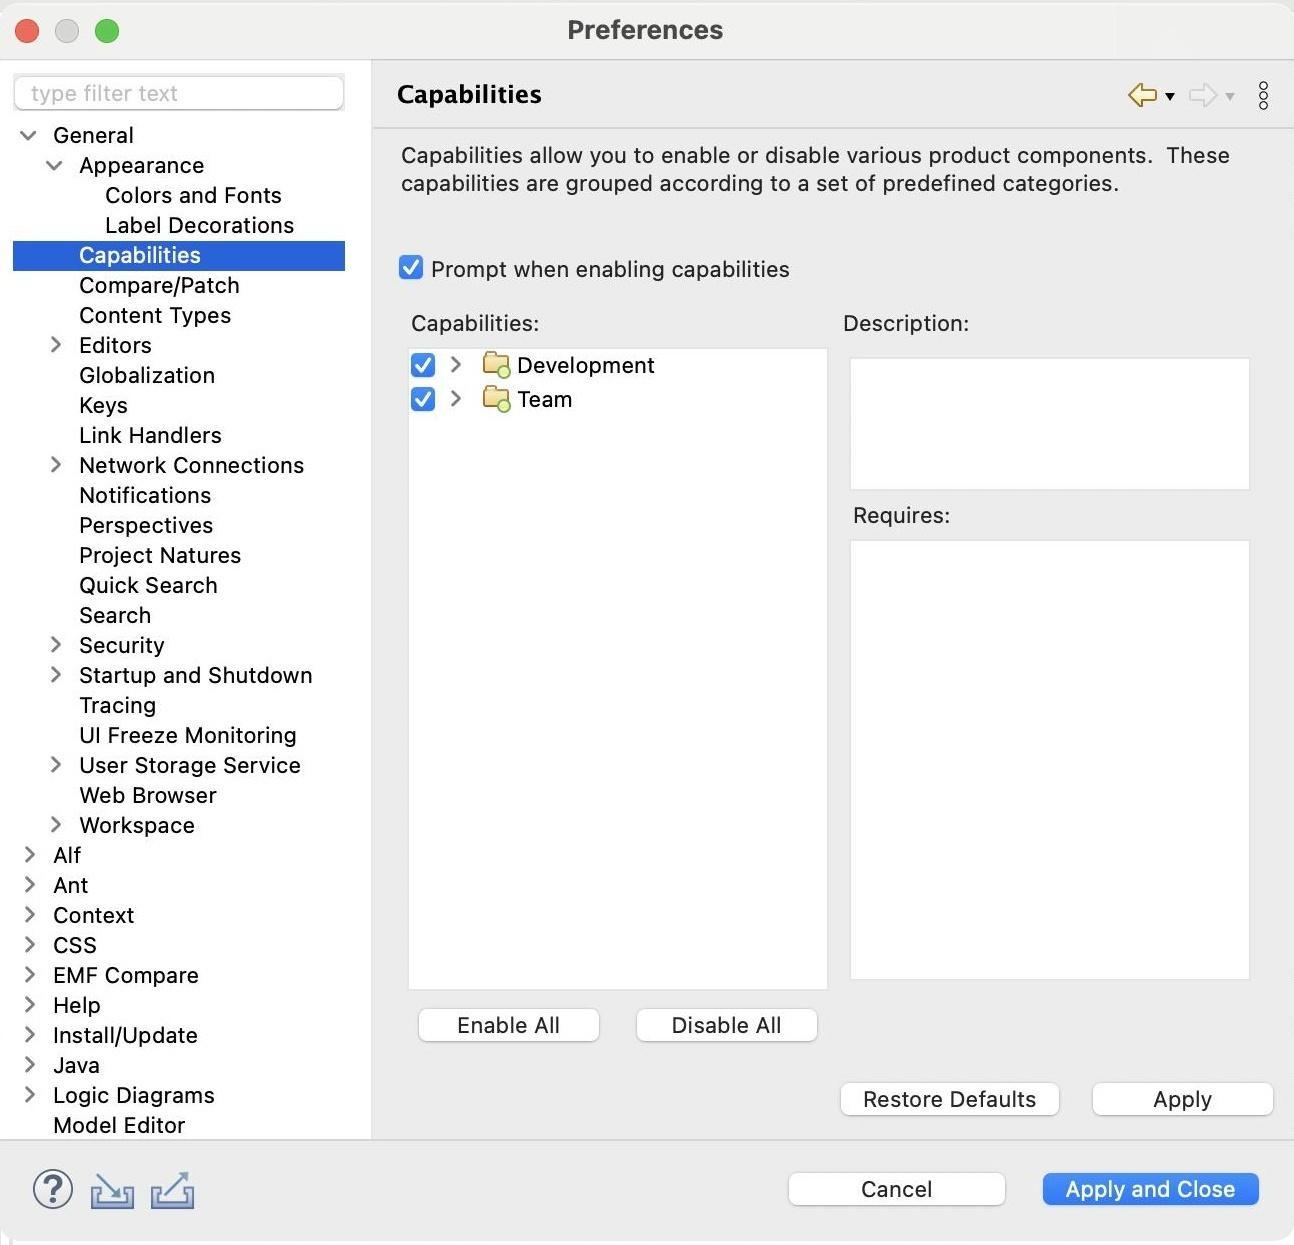
Accessibility tree:
{"name": "Preferences", "role": "AXWindow", "description": null, "role_description": "standard window", "value": null, "position": "480.00;136.00", "size": "648;619", "children": [{"name": "Apply_and_Close", "role": "AXButton", "description": null, "role_description": "button", "value": null, "position": "516.00;581.00", "size": "120;27", "children": []}, {"name": "Cancel", "role": "AXButton", "description": null, "role_description": "button", "value": null, "position": "389.00;581.00", "size": "120;27", "children": []}, {"name": null, "role": "AXToolbar", "description": null, "role_description": "toolbar", "value": null, "position": "12.00;579.00", "size": "90;30", "children": [{"name": "Help", "role": "AXCheckBox", "description": null, "role_description": "checkbox", "value": 0, "position": "12.00;579.00", "size": "30;30", "children": []}, {"name": "Import", "role": "AXButton", "description": null, "role_description": "button", "value": null, "position": "42.00;579.00", "size": "30;30", "children": []}, {"name": "Export", "role": "AXButton", "description": null, "role_description": "button", "value": null, "position": "72.00;579.00", "size": "30;30", "children": []}]}, {"name": null, "role": "AXScrollArea", "description": null, "role_description": "scroll area", "value": null, "position": "199.00;69.00", "size": "444;494", "children": [{"name": "Apply", "role": "AXButton", "description": null, "role_description": "button", "value": null, "position": "541.00;536.00", "size": "102;27", "children": []}, {"name": "Restore_Defaults", "role": "AXButton", "description": null, "role_description": "button", "value": null, "position": "415.00;536.00", "size": "121;27", "children": []}, {"name": "Disable_All", "role": "AXButton", "description": null, "role_description": "button", "value": null, "position": "313.00;499.00", "size": "102;27", "children": []}, {"name": "Enable_All", "role": "AXButton", "description": null, "role_description": "button", "value": null, "position": "204.00;499.00", "size": "102;27", "children": []}, {"name": null, "role": "AXScrollArea", "description": null, "role_description": "scroll area", "value": null, "position": "425.00;268.00", "size": "201;221", "children": [{"name": null, "role": "AXTable", "description": null, "role_description": "table", "value": null, "position": "426.00;269.00", "size": "199;219", "children": [{"name": null, "role": "AXColumn", "description": null, "role_description": "column", "value": null, "position": "426.00;269.00", "size": "6;219", "children": []}]}]}, {"name": null, "role": "AXStaticText", "description": null, "role_description": "text", "value": "Requires:", "position": "425.00;249.00", "size": "54;14", "children": []}, {"name": null, "role": "AXScrollArea", "description": null, "role_description": "scroll area", "value": null, "position": "425.00;177.00", "size": "201;67", "children": [{"name": null, "role": "AXTextArea", "description": null, "role_description": "text entry area", "value": "", "position": "426.00;178.00", "size": "198;65", "children": []}, {"name": null, "role": "AXScrollBar", "description": null, "role_description": "scroll bar", "value": 0.0, "position": "609.00;178.00", "size": "16;65", "children": []}]}, {"name": null, "role": "AXScrollArea", "description": null, "role_description": "scroll area", "value": null, "position": "204.00;172.00", "size": "211;322", "children": [{"name": null, "role": "AXOutline", "description": null, "role_description": "outline", "value": null, "position": "205.00;173.00", "size": "209;320", "children": [{"name": null, "role": "AXRow", "description": null, "role_description": "outline row", "value": null, "position": "205.00;173.00", "size": "209;17", "children": [{"name": "", "role": "AXCheckBox", "description": null, "role_description": "checkbox", "value": 1, "position": "205.00;173.00", "size": "14;16", "children": []}, {"name": null, "role": "AXGroup", "description": null, "role_description": "group", "value": null, "position": "220.00;173.00", "size": "109;17", "children": [{"name": null, "role": "AXDisclosureTriangle", "description": null, "role_description": "disclosure triangle", "value": 0, "position": "222.00;173.00", "size": "12;16", "children": []}, {"name": null, "role": "AXStaticText", "description": null, "role_description": "text", "value": "Development", "position": "238.00;173.00", "size": "90;16", "children": []}]}]}, {"name": null, "role": "AXRow", "description": null, "role_description": "outline row", "value": null, "position": "205.00;190.00", "size": "209;17", "children": [{"name": "", "role": "AXCheckBox", "description": null, "role_description": "checkbox", "value": 1, "position": "205.00;190.00", "size": "14;16", "children": []}, {"name": null, "role": "AXGroup", "description": null, "role_description": "group", "value": null, "position": "220.00;190.00", "size": "109;17", "children": [{"name": null, "role": "AXDisclosureTriangle", "description": null, "role_description": "disclosure triangle", "value": 0, "position": "222.00;190.00", "size": "12;16", "children": []}, {"name": null, "role": "AXStaticText", "description": null, "role_description": "text", "value": "Team", "position": "238.00;190.00", "size": "90;16", "children": []}]}]}, {"name": null, "role": "AXColumn", "description": null, "role_description": "column", "value": null, "position": "205.00;173.00", "size": "15;320", "children": []}, {"name": null, "role": "AXColumn", "description": null, "role_description": "column", "value": null, "position": "220.00;173.00", "size": "109;320", "children": []}]}]}, {"name": null, "role": "AXStaticText", "description": null, "role_description": "text", "value": "Description:", "position": "420.00;153.00", "size": "68;14", "children": []}, {"name": null, "role": "AXStaticText", "description": null, "role_description": "text", "value": "Capabilities:", "position": "204.00;153.00", "size": "69;14", "children": []}, {"name": "Prompt_when_enabling_capabilities", "role": "AXCheckBox", "description": null, "role_description": "checkbox", "value": 1, "position": "199.00;125.00", "size": "201;16", "children": []}, {"name": null, "role": "AXStaticText", "description": null, "role_description": "text", "value": "", "position": "199.00;104.00", "size": "4;14", "children": []}, {"name": null, "role": "AXStaticText", "description": null, "role_description": "text", "value": "Capabilities allow you to enable or disable various product components.  These capabilities are grouped according to a set of predefined categories.", "position": "199.00;69.00", "size": "444;28", "children": []}]}, {"name": null, "role": "AXToolbar", "description": "", "role_description": "toolbar", "value": null, "position": "561.00;35.00", "size": "82;22", "children": [{"name": "Back_to_Label_Decorations", "role": "AXMenuButton", "description": null, "role_description": "menu button", "value": null, "position": "561.00;35.00", "size": "22;22", "children": []}, {"name": "Forward", "role": "AXMenuButton", "description": null, "role_description": "menu button", "value": null, "position": "591.00;35.00", "size": "22;22", "children": []}, {"name": "Additional_Dialog_Actions", "role": "AXButton", "description": null, "role_description": "button", "value": null, "position": "621.00;35.00", "size": "22;22", "children": []}]}, {"name": null, "role": "AXStaticText", "description": "", "role_description": "text", "value": "Capabilities", "position": "196.00;35.00", "size": "358;21", "children": []}, {"name": null, "role": "AXSplitter", "description": null, "role_description": "splitter", "value": 180, "position": "180.00;28.00", "size": "5;540", "children": []}, {"name": null, "role": "AXScrollArea", "description": null, "role_description": "scroll area", "value": null, "position": "7.00;59.00", "size": "166;509", "children": [{"name": null, "role": "AXOutline", "description": null, "role_description": "outline", "value": null, "position": "7.00;59.00", "size": "166;600", "children": [{"name": null, "role": "AXRow", "description": null, "role_description": "outline row", "value": null, "position": "7.00;59.00", "size": "166;15", "children": [{"name": null, "role": "AXGroup", "description": null, "role_description": "group", "value": null, "position": "7.00;59.00", "size": "151;15", "children": [{"name": null, "role": "AXDisclosureTriangle", "description": null, "role_description": "disclosure triangle", "value": 1, "position": "9.00;59.00", "size": "12;14", "children": []}, {"name": null, "role": "AXStaticText", "description": null, "role_description": "text", "value": "General", "position": "25.00;59.00", "size": "132;14", "children": []}]}]}, {"name": null, "role": "AXRow", "description": null, "role_description": "outline row", "value": null, "position": "7.00;74.00", "size": "166;15", "children": [{"name": null, "role": "AXGroup", "description": null, "role_description": "group", "value": null, "position": "7.00;74.00", "size": "151;15", "children": [{"name": null, "role": "AXDisclosureTriangle", "description": null, "role_description": "disclosure triangle", "value": 1, "position": "22.00;74.00", "size": "12;14", "children": []}, {"name": null, "role": "AXStaticText", "description": null, "role_description": "text", "value": "Appearance", "position": "38.00;74.00", "size": "119;14", "children": []}]}]}, {"name": null, "role": "AXRow", "description": null, "role_description": "outline row", "value": null, "position": "7.00;89.00", "size": "166;15", "children": [{"name": null, "role": "AXStaticText", "description": null, "role_description": "text", "value": "Colors and Fonts", "position": "51.00;89.00", "size": "106;14", "children": []}]}, {"name": null, "role": "AXRow", "description": null, "role_description": "outline row", "value": null, "position": "7.00;104.00", "size": "166;15", "children": [{"name": null, "role": "AXStaticText", "description": null, "role_description": "text", "value": "Label Decorations", "position": "51.00;104.00", "size": "106;14", "children": []}]}, {"name": null, "role": "AXRow", "description": null, "role_description": "outline row", "value": null, "position": "7.00;119.00", "size": "166;15", "children": [{"name": null, "role": "AXStaticText", "description": null, "role_description": "text", "value": "Capabilities", "position": "38.00;119.00", "size": "119;14", "children": []}]}, {"name": null, "role": "AXRow", "description": null, "role_description": "outline row", "value": null, "position": "7.00;134.00", "size": "166;15", "children": [{"name": null, "role": "AXStaticText", "description": null, "role_description": "text", "value": "Compare/Patch", "position": "38.00;134.00", "size": "119;14", "children": []}]}, {"name": null, "role": "AXRow", "description": null, "role_description": "outline row", "value": null, "position": "7.00;149.00", "size": "166;15", "children": [{"name": null, "role": "AXStaticText", "description": null, "role_description": "text", "value": "Content Types", "position": "38.00;149.00", "size": "119;14", "children": []}]}, {"name": null, "role": "AXRow", "description": null, "role_description": "outline row", "value": null, "position": "7.00;164.00", "size": "166;15", "children": [{"name": null, "role": "AXGroup", "description": null, "role_description": "group", "value": null, "position": "7.00;164.00", "size": "151;15", "children": [{"name": null, "role": "AXDisclosureTriangle", "description": null, "role_description": "disclosure triangle", "value": 0, "position": "22.00;164.00", "size": "12;14", "children": []}, {"name": null, "role": "AXStaticText", "description": null, "role_description": "text", "value": "Editors", "position": "38.00;164.00", "size": "119;14", "children": []}]}]}, {"name": null, "role": "AXRow", "description": null, "role_description": "outline row", "value": null, "position": "7.00;179.00", "size": "166;15", "children": [{"name": null, "role": "AXStaticText", "description": null, "role_description": "text", "value": "Globalization", "position": "38.00;179.00", "size": "119;14", "children": []}]}, {"name": null, "role": "AXRow", "description": null, "role_description": "outline row", "value": null, "position": "7.00;194.00", "size": "166;15", "children": [{"name": null, "role": "AXStaticText", "description": null, "role_description": "text", "value": "Keys", "position": "38.00;194.00", "size": "119;14", "children": []}]}, {"name": null, "role": "AXRow", "description": null, "role_description": "outline row", "value": null, "position": "7.00;209.00", "size": "166;15", "children": [{"name": null, "role": "AXStaticText", "description": null, "role_description": "text", "value": "Link Handlers", "position": "38.00;209.00", "size": "119;14", "children": []}]}, {"name": null, "role": "AXRow", "description": null, "role_description": "outline row", "value": null, "position": "7.00;224.00", "size": "166;15", "children": [{"name": null, "role": "AXGroup", "description": null, "role_description": "group", "value": null, "position": "7.00;224.00", "size": "151;15", "children": [{"name": null, "role": "AXDisclosureTriangle", "description": null, "role_description": "disclosure triangle", "value": 0, "position": "22.00;224.00", "size": "12;14", "children": []}, {"name": null, "role": "AXStaticText", "description": null, "role_description": "text", "value": "Network Connections", "position": "38.00;224.00", "size": "119;14", "children": []}]}]}, {"name": null, "role": "AXRow", "description": null, "role_description": "outline row", "value": null, "position": "7.00;239.00", "size": "166;15", "children": [{"name": null, "role": "AXStaticText", "description": null, "role_description": "text", "value": "Notifications", "position": "38.00;239.00", "size": "119;14", "children": []}]}, {"name": null, "role": "AXRow", "description": null, "role_description": "outline row", "value": null, "position": "7.00;254.00", "size": "166;15", "children": [{"name": null, "role": "AXStaticText", "description": null, "role_description": "text", "value": "Perspectives", "position": "38.00;254.00", "size": "119;14", "children": []}]}, {"name": null, "role": "AXRow", "description": null, "role_description": "outline row", "value": null, "position": "7.00;269.00", "size": "166;15", "children": [{"name": null, "role": "AXStaticText", "description": null, "role_description": "text", "value": "Project Natures", "position": "38.00;269.00", "size": "119;14", "children": []}]}, {"name": null, "role": "AXRow", "description": null, "role_description": "outline row", "value": null, "position": "7.00;284.00", "size": "166;15", "children": [{"name": null, "role": "AXStaticText", "description": null, "role_description": "text", "value": "Quick Search", "position": "38.00;284.00", "size": "119;14", "children": []}]}, {"name": null, "role": "AXRow", "description": null, "role_description": "outline row", "value": null, "position": "7.00;299.00", "size": "166;15", "children": [{"name": null, "role": "AXStaticText", "description": null, "role_description": "text", "value": "Search", "position": "38.00;299.00", "size": "119;14", "children": []}]}, {"name": null, "role": "AXRow", "description": null, "role_description": "outline row", "value": null, "position": "7.00;314.00", "size": "166;15", "children": [{"name": null, "role": "AXGroup", "description": null, "role_description": "group", "value": null, "position": "7.00;314.00", "size": "151;15", "children": [{"name": null, "role": "AXDisclosureTriangle", "description": null, "role_description": "disclosure triangle", "value": 0, "position": "22.00;314.00", "size": "12;14", "children": []}, {"name": null, "role": "AXStaticText", "description": null, "role_description": "text", "value": "Security", "position": "38.00;314.00", "size": "119;14", "children": []}]}]}, {"name": null, "role": "AXRow", "description": null, "role_description": "outline row", "value": null, "position": "7.00;329.00", "size": "166;15", "children": [{"name": null, "role": "AXGroup", "description": null, "role_description": "group", "value": null, "position": "7.00;329.00", "size": "151;15", "children": [{"name": null, "role": "AXDisclosureTriangle", "description": null, "role_description": "disclosure triangle", "value": 0, "position": "22.00;329.00", "size": "12;14", "children": []}, {"name": null, "role": "AXStaticText", "description": null, "role_description": "text", "value": "Startup and Shutdown", "position": "38.00;329.00", "size": "119;14", "children": []}]}]}, {"name": null, "role": "AXRow", "description": null, "role_description": "outline row", "value": null, "position": "7.00;344.00", "size": "166;15", "children": [{"name": null, "role": "AXStaticText", "description": null, "role_description": "text", "value": "Tracing", "position": "38.00;344.00", "size": "119;14", "children": []}]}, {"name": null, "role": "AXRow", "description": null, "role_description": "outline row", "value": null, "position": "7.00;359.00", "size": "166;15", "children": [{"name": null, "role": "AXStaticText", "description": null, "role_description": "text", "value": "UI Freeze Monitoring", "position": "38.00;359.00", "size": "119;14", "children": []}]}, {"name": null, "role": "AXRow", "description": null, "role_description": "outline row", "value": null, "position": "7.00;374.00", "size": "166;15", "children": [{"name": null, "role": "AXGroup", "description": null, "role_description": "group", "value": null, "position": "7.00;374.00", "size": "151;15", "children": [{"name": null, "role": "AXDisclosureTriangle", "description": null, "role_description": "disclosure triangle", "value": 0, "position": "22.00;374.00", "size": "12;14", "children": []}, {"name": null, "role": "AXStaticText", "description": null, "role_description": "text", "value": "User Storage Service", "position": "38.00;374.00", "size": "119;14", "children": []}]}]}, {"name": null, "role": "AXRow", "description": null, "role_description": "outline row", "value": null, "position": "7.00;389.00", "size": "166;15", "children": [{"name": null, "role": "AXStaticText", "description": null, "role_description": "text", "value": "Web Browser", "position": "38.00;389.00", "size": "119;14", "children": []}]}, {"name": null, "role": "AXRow", "description": null, "role_description": "outline row", "value": null, "position": "7.00;404.00", "size": "166;15", "children": [{"name": null, "role": "AXGroup", "description": null, "role_description": "group", "value": null, "position": "7.00;404.00", "size": "151;15", "children": [{"name": null, "role": "AXDisclosureTriangle", "description": null, "role_description": "disclosure triangle", "value": 0, "position": "22.00;404.00", "size": "12;14", "children": []}, {"name": null, "role": "AXStaticText", "description": null, "role_description": "text", "value": "Workspace", "position": "38.00;404.00", "size": "119;14", "children": []}]}]}, {"name": null, "role": "AXRow", "description": null, "role_description": "outline row", "value": null, "position": "7.00;419.00", "size": "166;15", "children": [{"name": null, "role": "AXGroup", "description": null, "role_description": "group", "value": null, "position": "7.00;419.00", "size": "151;15", "children": [{"name": null, "role": "AXDisclosureTriangle", "description": null, "role_description": "disclosure triangle", "value": 0, "position": "9.00;419.00", "size": "12;14", "children": []}, {"name": null, "role": "AXStaticText", "description": null, "role_description": "text", "value": "Alf", "position": "25.00;419.00", "size": "132;14", "children": []}]}]}, {"name": null, "role": "AXRow", "description": null, "role_description": "outline row", "value": null, "position": "7.00;434.00", "size": "166;15", "children": [{"name": null, "role": "AXGroup", "description": null, "role_description": "group", "value": null, "position": "7.00;434.00", "size": "151;15", "children": [{"name": null, "role": "AXDisclosureTriangle", "description": null, "role_description": "disclosure triangle", "value": 0, "position": "9.00;434.00", "size": "12;14", "children": []}, {"name": null, "role": "AXStaticText", "description": null, "role_description": "text", "value": "Ant", "position": "25.00;434.00", "size": "132;14", "children": []}]}]}, {"name": null, "role": "AXRow", "description": null, "role_description": "outline row", "value": null, "position": "7.00;449.00", "size": "166;15", "children": [{"name": null, "role": "AXGroup", "description": null, "role_description": "group", "value": null, "position": "7.00;449.00", "size": "151;15", "children": [{"name": null, "role": "AXDisclosureTriangle", "description": null, "role_description": "disclosure triangle", "value": 0, "position": "9.00;449.00", "size": "12;14", "children": []}, {"name": null, "role": "AXStaticText", "description": null, "role_description": "text", "value": "Context", "position": "25.00;449.00", "size": "132;14", "children": []}]}]}, {"name": null, "role": "AXRow", "description": null, "role_description": "outline row", "value": null, "position": "7.00;464.00", "size": "166;15", "children": [{"name": null, "role": "AXGroup", "description": null, "role_description": "group", "value": null, "position": "7.00;464.00", "size": "151;15", "children": [{"name": null, "role": "AXDisclosureTriangle", "description": null, "role_description": "disclosure triangle", "value": 0, "position": "9.00;464.00", "size": "12;14", "children": []}, {"name": null, "role": "AXStaticText", "description": null, "role_description": "text", "value": "CSS", "position": "25.00;464.00", "size": "132;14", "children": []}]}]}, {"name": null, "role": "AXRow", "description": null, "role_description": "outline row", "value": null, "position": "7.00;479.00", "size": "166;15", "children": [{"name": null, "role": "AXGroup", "description": null, "role_description": "group", "value": null, "position": "7.00;479.00", "size": "151;15", "children": [{"name": null, "role": "AXDisclosureTriangle", "description": null, "role_description": "disclosure triangle", "value": 0, "position": "9.00;479.00", "size": "12;14", "children": []}, {"name": null, "role": "AXStaticText", "description": null, "role_description": "text", "value": "EMF Compare", "position": "25.00;479.00", "size": "132;14", "children": []}]}]}, {"name": null, "role": "AXRow", "description": null, "role_description": "outline row", "value": null, "position": "7.00;494.00", "size": "166;15", "children": [{"name": null, "role": "AXGroup", "description": null, "role_description": "group", "value": null, "position": "7.00;494.00", "size": "151;15", "children": [{"name": null, "role": "AXDisclosureTriangle", "description": null, "role_description": "disclosure triangle", "value": 0, "position": "9.00;494.00", "size": "12;14", "children": []}, {"name": null, "role": "AXStaticText", "description": null, "role_description": "text", "value": "Help", "position": "25.00;494.00", "size": "132;14", "children": []}]}]}, {"name": null, "role": "AXRow", "description": null, "role_description": "outline row", "value": null, "position": "7.00;509.00", "size": "166;15", "children": [{"name": null, "role": "AXGroup", "description": null, "role_description": "group", "value": null, "position": "7.00;509.00", "size": "151;15", "children": [{"name": null, "role": "AXDisclosureTriangle", "description": null, "role_description": "disclosure triangle", "value": 0, "position": "9.00;509.00", "size": "12;14", "children": []}, {"name": null, "role": "AXStaticText", "description": null, "role_description": "text", "value": "Install/Update", "position": "25.00;509.00", "size": "132;14", "children": []}]}]}, {"name": null, "role": "AXRow", "description": null, "role_description": "outline row", "value": null, "position": "7.00;524.00", "size": "166;15", "children": [{"name": null, "role": "AXGroup", "description": null, "role_description": "group", "value": null, "position": "7.00;524.00", "size": "151;15", "children": [{"name": null, "role": "AXDisclosureTriangle", "description": null, "role_description": "disclosure triangle", "value": 0, "position": "9.00;524.00", "size": "12;14", "children": []}, {"name": null, "role": "AXStaticText", "description": null, "role_description": "text", "value": "Java", "position": "25.00;524.00", "size": "132;14", "children": []}]}]}, {"name": null, "role": "AXRow", "description": null, "role_description": "outline row", "value": null, "position": "7.00;539.00", "size": "166;15", "children": [{"name": null, "role": "AXGroup", "description": null, "role_description": "group", "value": null, "position": "7.00;539.00", "size": "151;15", "children": [{"name": null, "role": "AXDisclosureTriangle", "description": null, "role_description": "disclosure triangle", "value": 0, "position": "9.00;539.00", "size": "12;14", "children": []}, {"name": null, "role": "AXStaticText", "description": null, "role_description": "text", "value": "Logic Diagrams", "position": "25.00;539.00", "size": "132;14", "children": []}]}]}, {"name": null, "role": "AXRow", "description": null, "role_description": "outline row", "value": null, "position": "7.00;554.00", "size": "166;15", "children": [{"name": null, "role": "AXStaticText", "description": null, "role_description": "text", "value": "Model Editor", "position": "25.00;554.00", "size": "132;14", "children": []}]}, {"name": null, "role": "AXRow", "description": null, "role_description": "outline row", "value": null, "position": "7.00;569.00", "size": "166;15", "children": [{"name": null, "role": "AXGroup", "description": null, "role_description": "group", "value": null, "position": "7.00;569.00", "size": "151;15", "children": [{"name": null, "role": "AXDisclosureTriangle", "description": null, "role_description": "disclosure triangle", "value": 0, "position": "9.00;569.00", "size": "12;14", "children": []}, {"name": null, "role": "AXStaticText", "description": null, "role_description": "text", "value": "Model Validation", "position": "25.00;569.00", "size": "132;14", "children": []}]}]}, {"name": null, "role": "AXRow", "description": null, "role_description": "outline row", "value": null, "position": "7.00;584.00", "size": "166;15", "children": [{"name": null, "role": "AXGroup", "description": null, "role_description": "group", "value": null, "position": "7.00;584.00", "size": "151;15", "children": [{"name": null, "role": "AXDisclosureTriangle", "description": null, "role_description": "disclosure triangle", "value": 0, "position": "9.00;584.00", "size": "12;14", "children": []}, {"name": null, "role": "AXStaticText", "description": null, "role_description": "text", "value": "OCL", "position": "25.00;584.00", "size": "132;14", "children": []}]}]}, {"name": null, "role": "AXRow", "description": null, "role_description": "outline row", "value": null, "position": "7.00;599.00", "size": "166;15", "children": [{"name": null, "role": "AXGroup", "description": null, "role_description": "group", "value": null, "position": "7.00;599.00", "size": "151;15", "children": [{"name": null, "role": "AXDisclosureTriangle", "description": null, "role_description": "disclosure triangle", "value": 0, "position": "9.00;599.00", "size": "12;14", "children": []}, {"name": null, "role": "AXStaticText", "description": null, "role_description": "text", "value": "Papyrus", "position": "25.00;599.00", "size": "132;14", "children": []}]}]}, {"name": null, "role": "AXRow", "description": null, "role_description": "outline row", "value": null, "position": "7.00;614.00", "size": "166;15", "children": [{"name": null, "role": "AXGroup", "description": null, "role_description": "group", "value": null, "position": "7.00;614.00", "size": "151;15", "children": [{"name": null, "role": "AXDisclosureTriangle", "description": null, "role_description": "disclosure triangle", "value": 0, "position": "9.00;614.00", "size": "12;14", "children": []}, {"name": null, "role": "AXStaticText", "description": null, "role_description": "text", "value": "Plug-in Development", "position": "25.00;614.00", "size": "132;14", "children": []}]}]}, {"name": null, "role": "AXRow", "description": null, "role_description": "outline row", "value": null, "position": "7.00;629.00", "size": "166;15", "children": [{"name": null, "role": "AXGroup", "description": null, "role_description": "group", "value": null, "position": "7.00;629.00", "size": "151;15", "children": [{"name": null, "role": "AXDisclosureTriangle", "description": null, "role_description": "disclosure triangle", "value": 0, "position": "9.00;629.00", "size": "12;14", "children": []}, {"name": null, "role": "AXStaticText", "description": null, "role_description": "text", "value": "Run/Debug", "position": "25.00;629.00", "size": "132;14", "children": []}]}]}, {"name": null, "role": "AXRow", "description": null, "role_description": "outline row", "value": null, "position": "7.00;644.00", "size": "166;15", "children": [{"name": null, "role": "AXGroup", "description": null, "role_description": "group", "value": null, "position": "7.00;644.00", "size": "151;15", "children": [{"name": null, "role": "AXDisclosureTriangle", "description": null, "role_description": "disclosure triangle", "value": 0, "position": "9.00;644.00", "size": "12;14", "children": []}, {"name": null, "role": "AXStaticText", "description": null, "role_description": "text", "value": "Version Control (Team)", "position": "25.00;644.00", "size": "132;14", "children": []}]}]}, {"name": null, "role": "AXColumn", "description": null, "role_description": "column", "value": null, "position": "7.00;59.00", "size": "151;600", "children": []}]}, {"name": null, "role": "AXScrollBar", "description": null, "role_description": "scroll bar", "value": 0.0, "position": "157.00;59.00", "size": "16;509", "children": [{"name": null, "role": "AXValueIndicator", "description": null, "role_description": "value indicator", "value": 0.0, "position": "161.00;60.00", "size": "12;430", "children": []}, {"name": null, "role": "AXButton", "description": null, "role_description": "increment arrow button", "value": null, "position": "157.00;59.00", "size": "0;0", "children": []}, {"name": null, "role": "AXButton", "description": null, "role_description": "decrement arrow button", "value": null, "position": "157.00;59.00", "size": "0;0", "children": []}, {"name": null, "role": "AXButton", "description": null, "role_description": "increment page button", "value": null, "position": "161.00;490.50", "size": "12;78", "children": []}, {"name": null, "role": "AXButton", "description": null, "role_description": "decrement page button", "value": null, "position": "161.00;59.00", "size": "12;1", "children": []}]}]}, {"name": "type_filter_text", "role": "AXTextField", "description": null, "role_description": "search text field", "value": "", "position": "7.00;35.00", "size": "166;19", "children": []}, {"name": null, "role": "AXButton", "description": null, "role_description": "close button", "value": null, "position": "7.00;6.00", "size": "14;16", "children": []}, {"name": null, "role": "AXButton", "description": null, "role_description": "zoom button", "value": null, "position": "47.00;6.00", "size": "14;16", "children": [{"name": null, "role": "AXGroup", "description": null, "role_description": "group", "value": null, "position": "47.00;6.00", "size": "14;16", "children": [{"name": null, "role": "AXGroup", "description": null, "role_description": "group", "value": null, "position": "47.00;6.00", "size": "14;16", "children": []}]}]}, {"name": null, "role": "AXButton", "description": null, "role_description": "minimize button", "value": null, "position": "27.00;6.00", "size": "14;16", "children": []}, {"name": null, "role": "AXStaticText", "description": null, "role_description": "text", "value": "Preferences", "position": "282.00;5.00", "size": "83;16", "children": []}]}